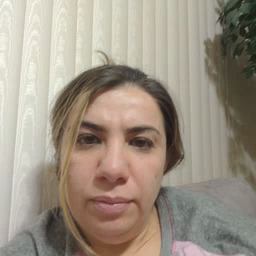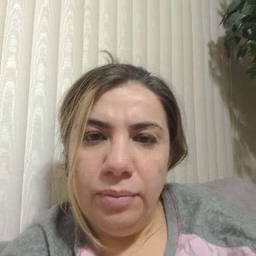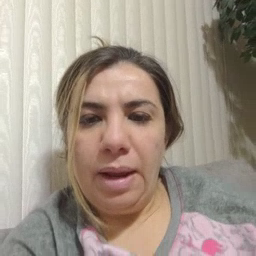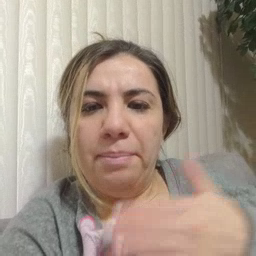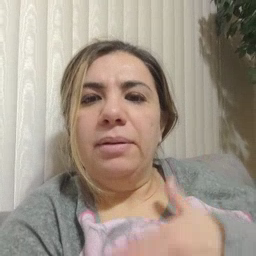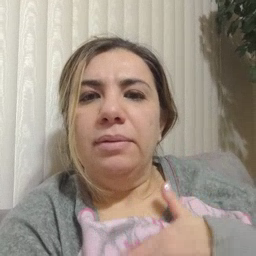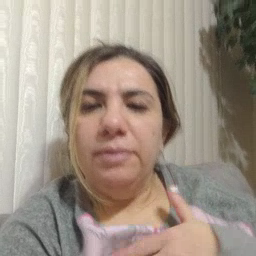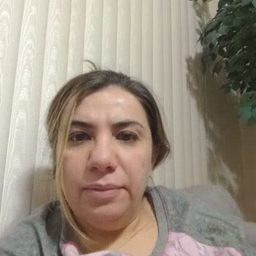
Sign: happy